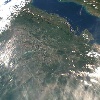
Label: land